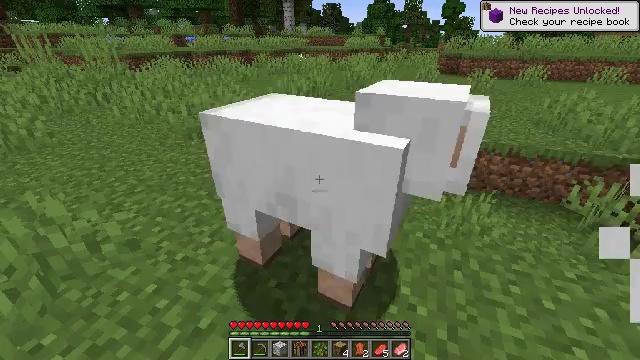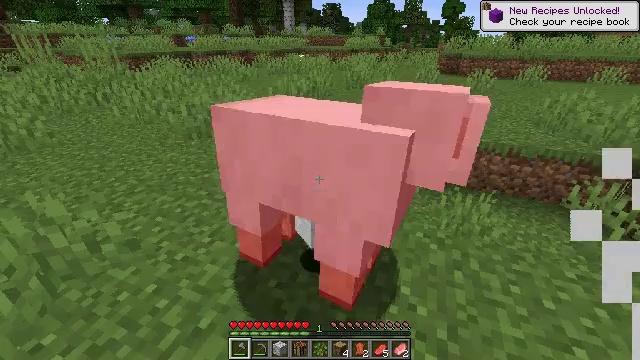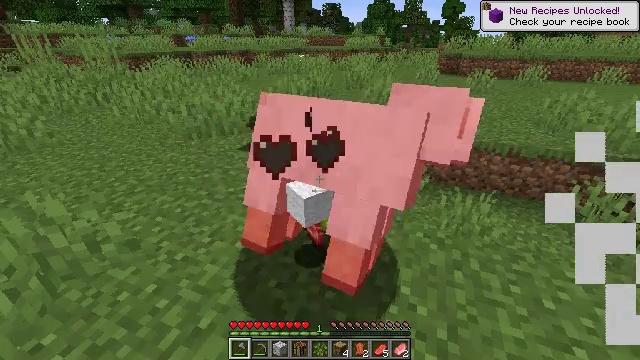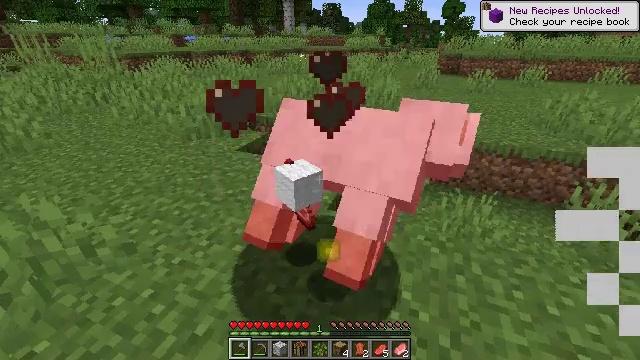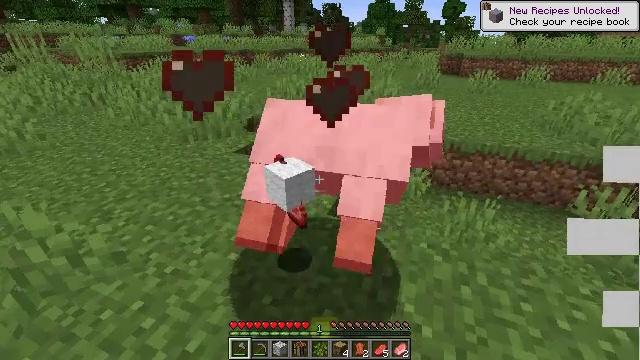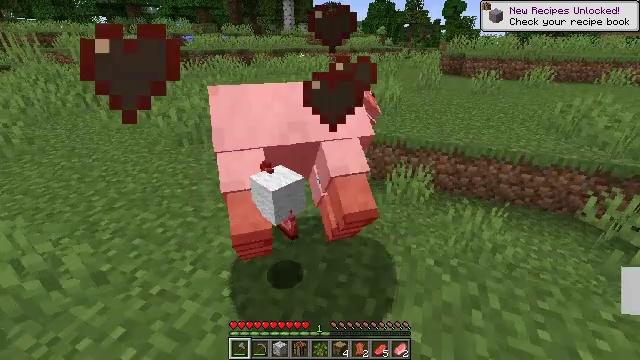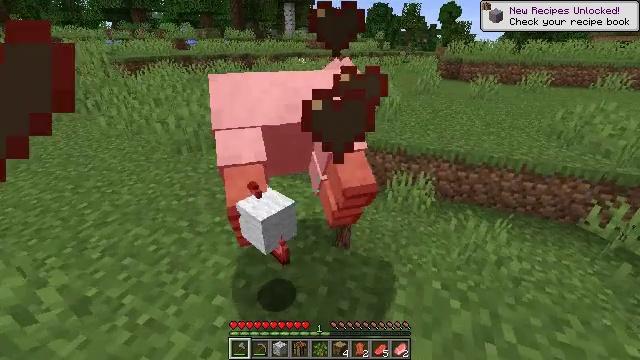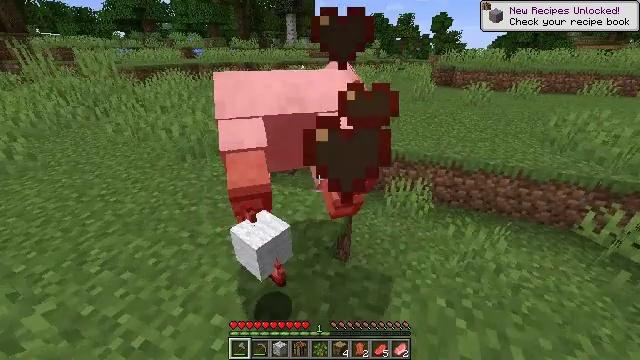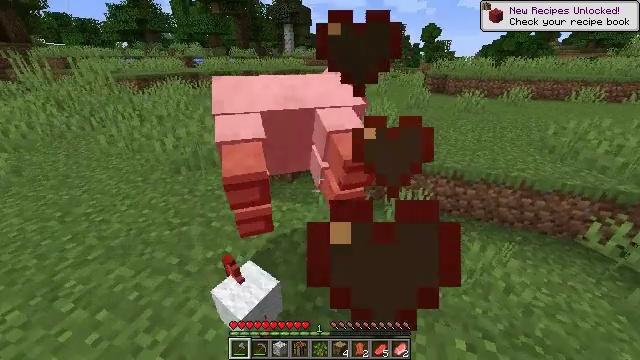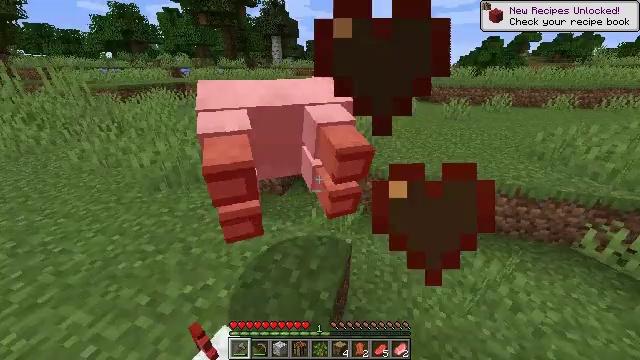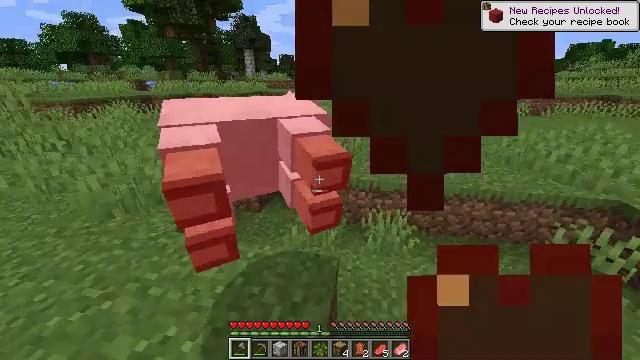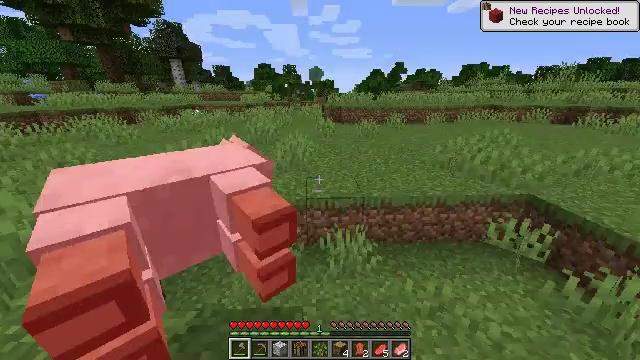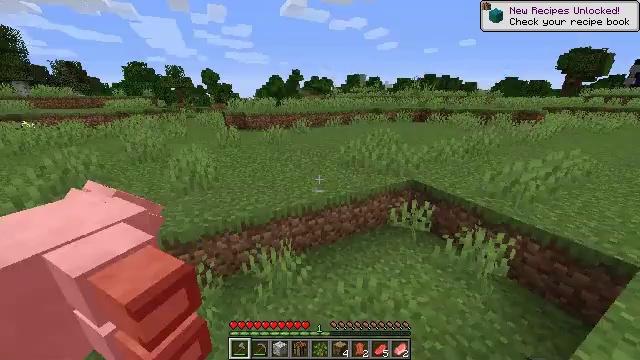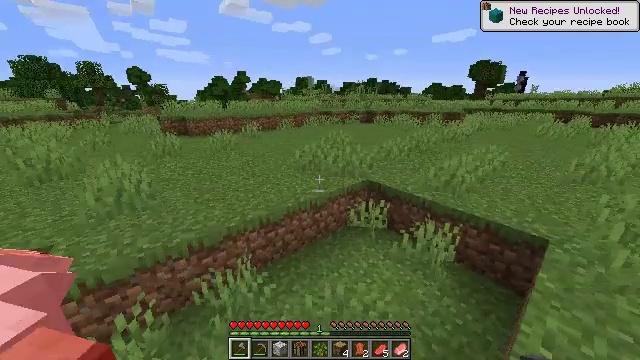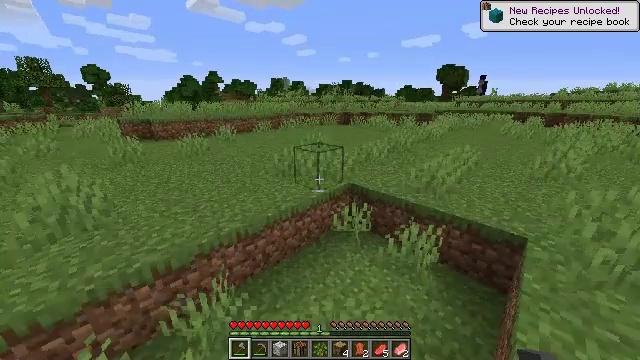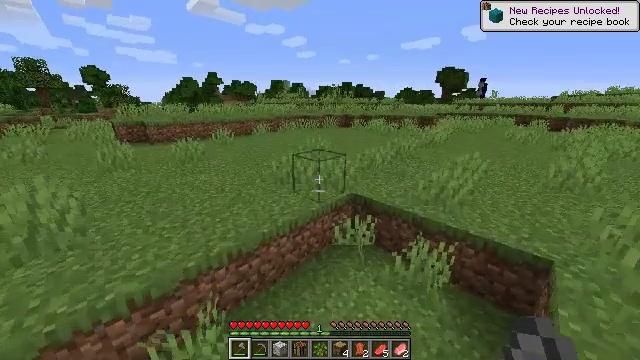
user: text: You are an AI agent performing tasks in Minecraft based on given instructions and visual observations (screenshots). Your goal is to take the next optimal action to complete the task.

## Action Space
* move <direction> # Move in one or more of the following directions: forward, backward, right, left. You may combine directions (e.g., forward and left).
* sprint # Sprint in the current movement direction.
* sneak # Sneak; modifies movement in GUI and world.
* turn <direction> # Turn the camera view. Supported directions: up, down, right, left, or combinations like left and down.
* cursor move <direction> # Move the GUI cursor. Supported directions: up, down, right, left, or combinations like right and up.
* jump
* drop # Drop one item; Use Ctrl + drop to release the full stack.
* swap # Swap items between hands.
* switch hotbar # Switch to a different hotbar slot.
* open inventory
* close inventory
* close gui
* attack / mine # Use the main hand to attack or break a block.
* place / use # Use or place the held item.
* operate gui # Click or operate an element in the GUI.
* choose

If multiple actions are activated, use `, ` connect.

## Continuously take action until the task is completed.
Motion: motion action
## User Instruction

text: Gather oak logs from trees.
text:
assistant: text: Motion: no_op
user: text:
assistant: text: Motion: no_op
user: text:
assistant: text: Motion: move forward
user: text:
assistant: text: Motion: move forward
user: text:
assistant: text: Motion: move forward, sprint
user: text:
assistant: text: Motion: move forward, sprint
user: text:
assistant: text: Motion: move forward, sprint
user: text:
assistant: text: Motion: move forward, sprint
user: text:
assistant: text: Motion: move forward, sprint, turn right and up
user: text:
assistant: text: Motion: move forward, sprint, turn right and up
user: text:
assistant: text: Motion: move forward, sprint, turn right and up
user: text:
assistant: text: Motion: move forward, sprint, turn right and up
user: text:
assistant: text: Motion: move forward, sprint, turn right
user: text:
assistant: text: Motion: move forward, sprint, turn right
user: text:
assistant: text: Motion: move forward, sprint, jump
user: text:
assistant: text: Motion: move forward, sprint, jump
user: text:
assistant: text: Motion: move forward, sprint, jump
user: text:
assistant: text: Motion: move forward, sprint, jump
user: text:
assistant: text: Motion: move forward, sprint, jump
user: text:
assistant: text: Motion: move forward, sprint, jump
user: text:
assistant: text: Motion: move forward, sprint, jump
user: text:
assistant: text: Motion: move forward, sprint, turn right and up, jump
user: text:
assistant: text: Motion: move forward, sprint, turn right and up, jump
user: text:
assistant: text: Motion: move forward, sprint, turn right and up, jump
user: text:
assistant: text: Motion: move forward, sprint, turn right and up, jump
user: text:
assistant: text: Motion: move forward, sprint, turn right and up, jump
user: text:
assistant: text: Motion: move forward, sprint, turn right, jump
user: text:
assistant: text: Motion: move forward, sprint, jump
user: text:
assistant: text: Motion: move forward, sprint, turn right, jump
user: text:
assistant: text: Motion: move forward, sprint, jump